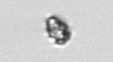
Label: Heterocapsa_rotundata